Question: I'm using 'SDWebImage' for asynchrony download images from server. I've tested the app in iPhone 5 and 5s with 'iOS 8.1' and working fine, no memory warning at all.But i given build to client(using iPhone 4s) and he faces some crash while loading images, unfortunately i don't have iPhone 4s so can't figure out the problem. I tested in instruments with iPhone5 and here is screen shots after several run.
And here is my code for download image
'''
-(void)setImageWithUrl:(NSURL*)imgurl onImageView:(UIImageView*)image prograssive:(BOOL)progressive
{
__block UIActivityIndicatorView *activityIndicator;
__weak UIImageView *weakImageView = image;
SDWebImageOptions opt;
if (progressive) {
opt = SDWebImageProgressiveDownload;
}
else
opt = SDWebImageRetryFailed;
[image sd_setImageWithURL:imgurl placeholderImage:[UIImage imageNamed:@"default_image"] options:opt progress:^(NSInteger receivedSize, NSInteger expectedSize)
{
if (!activityIndicator)
{
[weakImageView addSubview:activityIndicator = [UIActivityIndicatorView.alloc initWithActivityIndicatorStyle:UIActivityIndicatorViewStyleGray]];
activityIndicator.center = CGPointMake(weakImageView.frame.size.width /2, weakImageView.frame.size.height/2);
// activityIndicator.center = weakImageView.center;
[activityIndicator setBackgroundColor:[UIColor clearColor]];
[activityIndicator startAnimating];
}
}
completed:^(UIImage *image, NSError *error, SDImageCacheType cacheType, NSURL *imageURL)
{
[activityIndicator removeFromSuperview];
activityIndicator = nil;
}];
}
'''
I did cleared memory in 'didRecdeiveMemoryWarnig' method
'''
- (void)didReceiveMemoryWarning {
[super didReceiveMemoryWarning];
// Dispose of any resources that can be recreated.
NSLog(@"memory warning received in voucher");
[[SDImageCache sharedImageCache] clearMemory];
[[SDImageCache sharedImageCache] cleanDisk];
[[SDImageCache sharedImageCache] setValue:nil forKey:@"memCache"];
}
'''
But it still crashes in iPhone 4s.Can any one guid me what do?
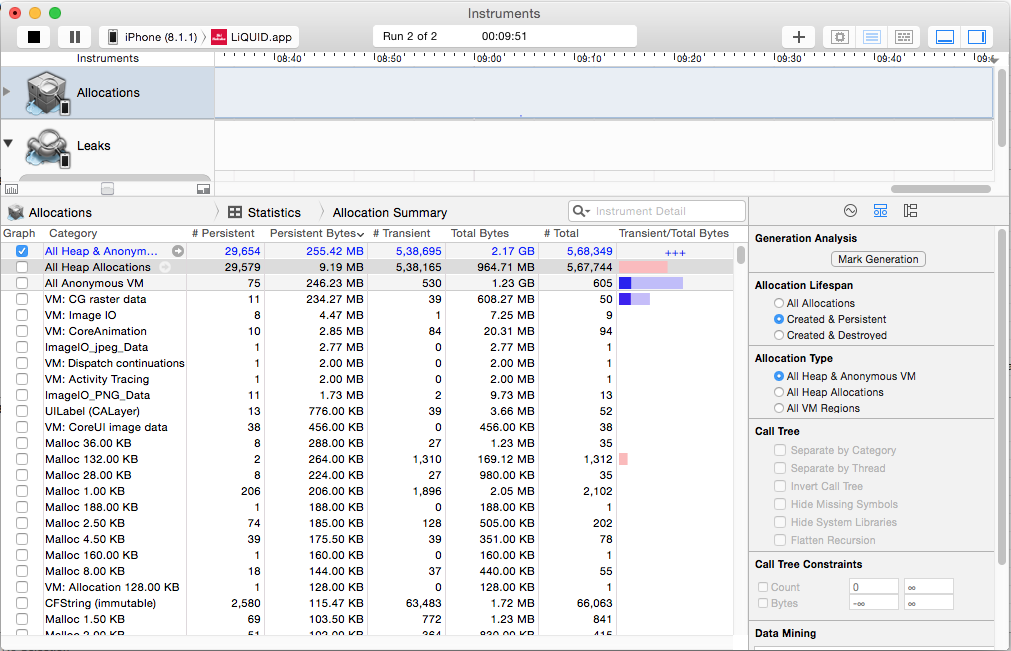
Answer: It sounds like your App is being killed due to memory pressure. Maybe try using an <URL> to mitigate any memory spikes, since I think what you are doing in doesn't really help in those situation.